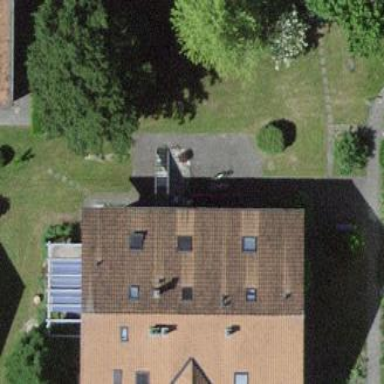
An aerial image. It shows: Gabled roof on residential building.